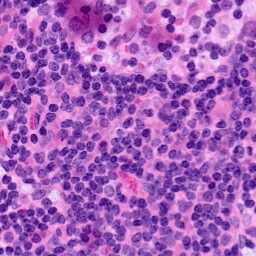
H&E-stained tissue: LymphNode